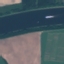
Land use / land cover: River